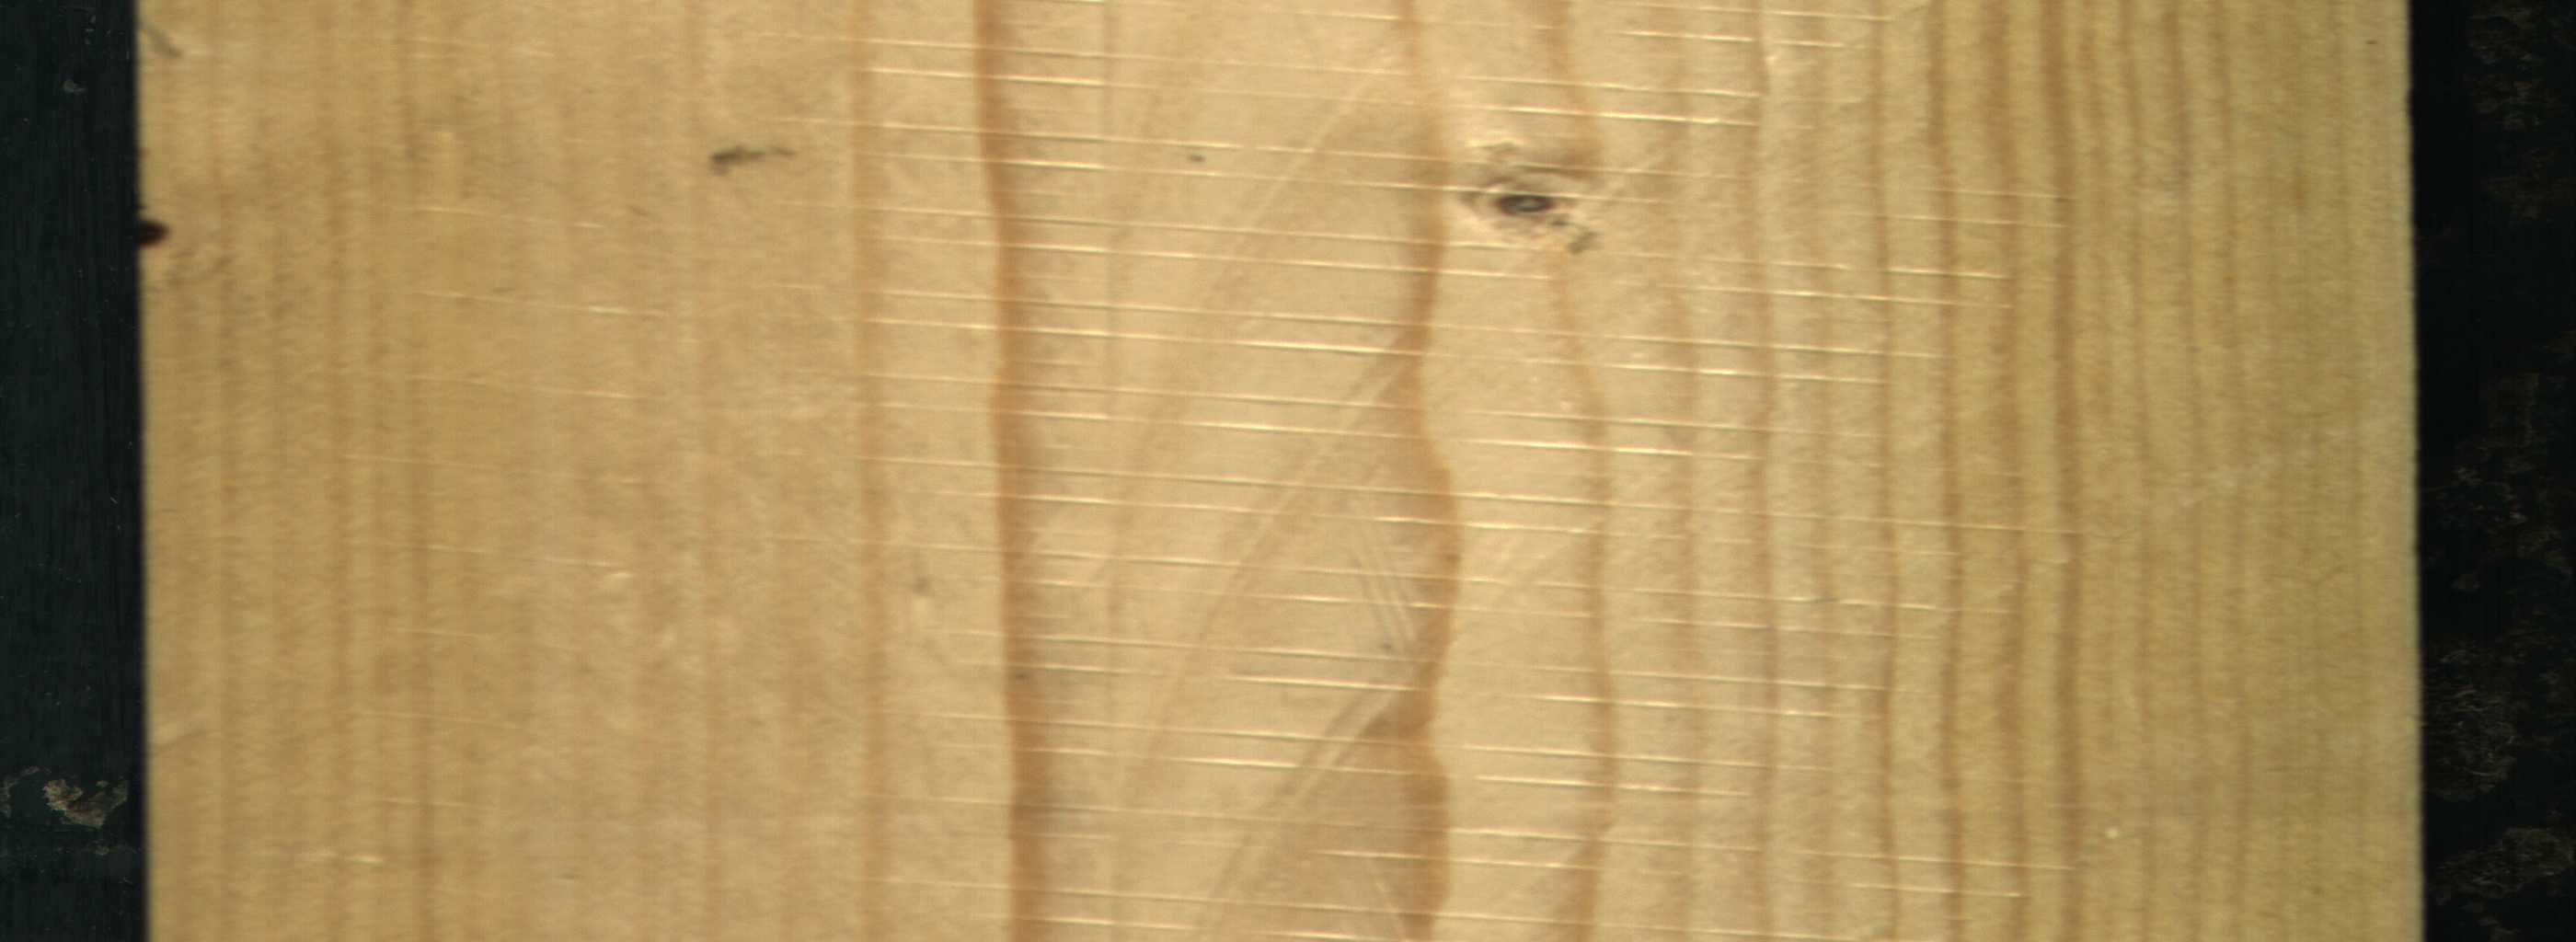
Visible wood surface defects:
Knot_missing
Live_Knot